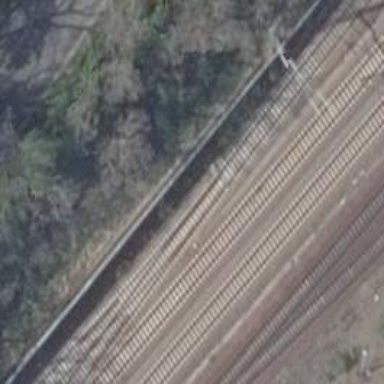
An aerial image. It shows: Railway switch.